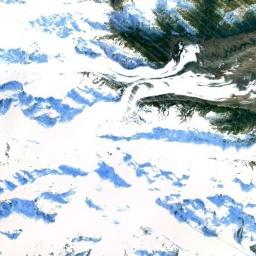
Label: snowberg